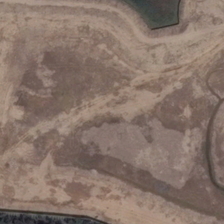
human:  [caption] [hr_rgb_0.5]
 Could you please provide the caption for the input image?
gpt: trees are planted around bare land .

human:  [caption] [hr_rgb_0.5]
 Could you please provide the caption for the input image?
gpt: trees are planted around bare land .

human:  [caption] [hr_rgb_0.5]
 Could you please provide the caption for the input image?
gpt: no trees were planted on bare land .

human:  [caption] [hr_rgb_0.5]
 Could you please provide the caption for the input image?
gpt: no trees were planted on bare land .

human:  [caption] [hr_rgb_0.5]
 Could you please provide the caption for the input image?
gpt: trees are planted around bare land .